Question: I'm storing in my database using a store procedure the date time stamp using a function called 'sysdatetime()' and a type of 'varchar(max)' which stores in the database in this format 'yyyy-mm-dd hh:mm:ss.sssssss'. When I'm creating a new post its fine but when I'm trying to update the record I have to send a parameter to the store procedure with the current 'datetime'. I have tried this one
'''
DateTime.Now.ToString(yyyy-mm-dd hh:mm:ss.sssssss)
'''
but I'm getting an error. what i have to do?
P.s: see the image below with the error message

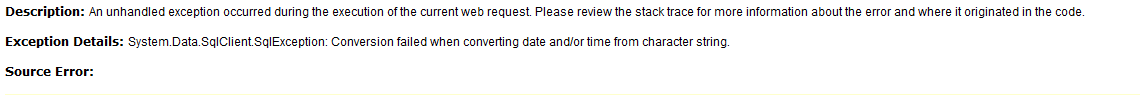
Answer: I suspect if you really need the string representation, you want:
'''
string text = DateTime.UtcNow.ToString("yyyy-MM-dd HH:mm:ss.fffffff",
CultureInfo.InvariantCulture)
'''
Note that:
- 'UtcNow''Now'- 'CultureInfo.InvariantCulture'- - -
See <URL> for more details of custom date and time formatting.
However, I'd recommend that you try to avoid string conversions wherever possible. Why can't your stored procedure just use the relevant 'DateTime' type instead of a string representation? Then you can pass the value to the stored procedure a 'DateTime' (via a command parameter) and you can get rid of the error-prone string conversion clutter.